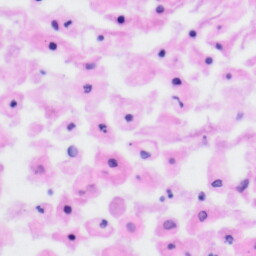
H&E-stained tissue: Tonsil